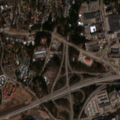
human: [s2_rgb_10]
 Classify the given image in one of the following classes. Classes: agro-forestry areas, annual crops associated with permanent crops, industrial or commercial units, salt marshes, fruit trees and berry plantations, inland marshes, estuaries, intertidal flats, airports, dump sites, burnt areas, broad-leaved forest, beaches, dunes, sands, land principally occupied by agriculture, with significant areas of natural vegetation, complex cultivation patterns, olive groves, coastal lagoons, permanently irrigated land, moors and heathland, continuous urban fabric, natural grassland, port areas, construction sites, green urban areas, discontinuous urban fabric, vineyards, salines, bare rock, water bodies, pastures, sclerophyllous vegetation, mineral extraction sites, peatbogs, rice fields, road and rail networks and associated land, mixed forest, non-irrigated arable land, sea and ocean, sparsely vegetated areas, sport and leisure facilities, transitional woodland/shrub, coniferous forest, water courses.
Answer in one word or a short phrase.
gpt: discontinuous urban fabric, industrial or commercial units, land principally occupied by agriculture, with significant areas of natural vegetation, mixed forest